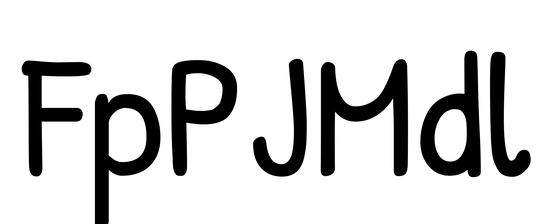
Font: PatrickHand-Regular